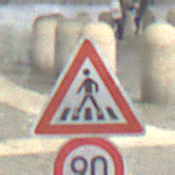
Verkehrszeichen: FussgaengerueberwegRechts
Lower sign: Geschwindigkeit90
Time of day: Night
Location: Outdoor (Urban)
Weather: PartlyCloudy
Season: NotSpecified
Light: Artificial